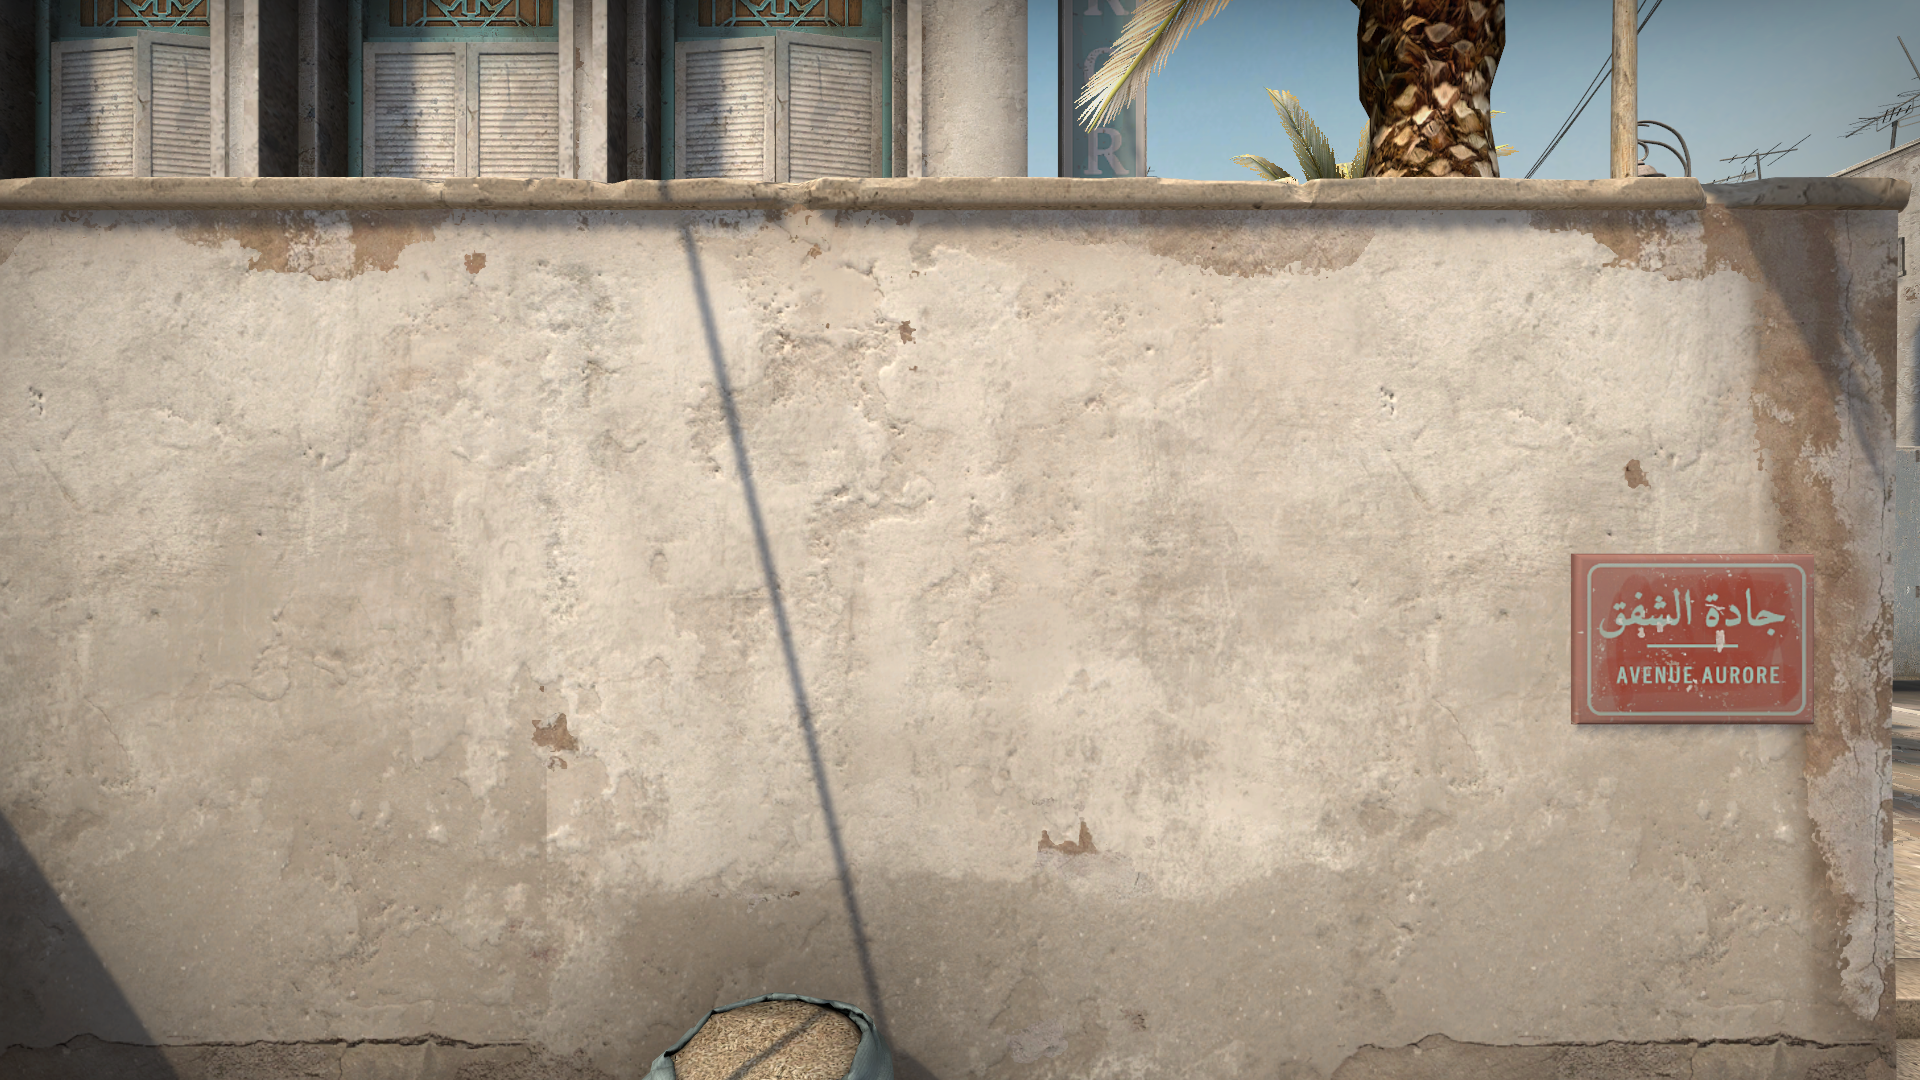
Map: de_dust2